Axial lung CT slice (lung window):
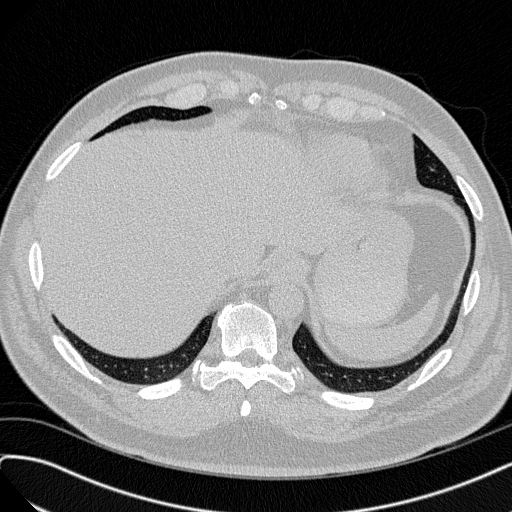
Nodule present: no